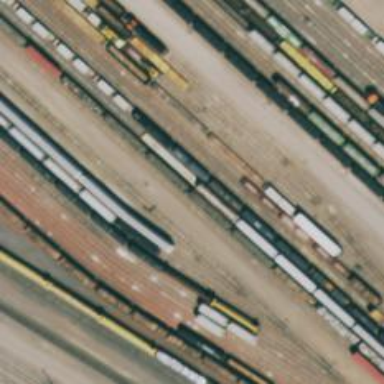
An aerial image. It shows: Railway siding with rails.